Interaction volume radius: 5 \u00c5
Interaction volume height: 40 \u00c5
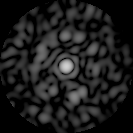
Disorder parameter: 0.8256